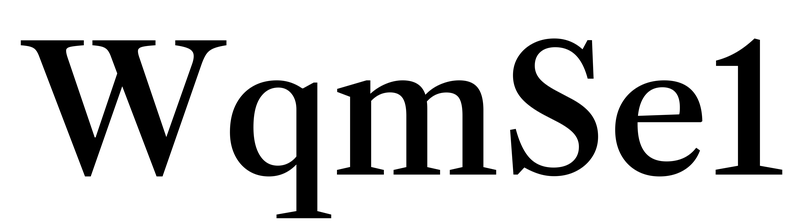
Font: LibreCaslonText_Medium